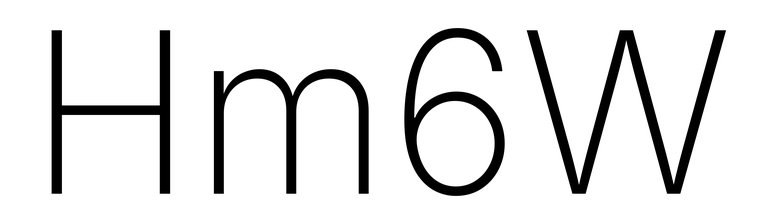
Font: Inter_ExtraLight